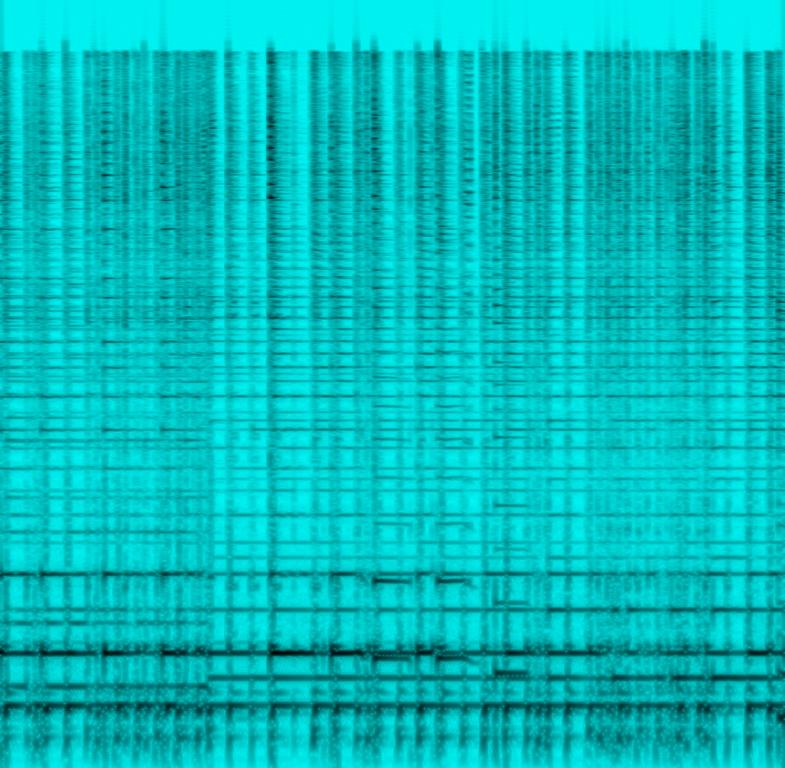
The music is purely instrumental and it features two acoustic guitars. One of them is playing a melody in the high register while the other one is providing accompaniment by strumming chords.